Question: I'm wondering if it's possible to make layered/segmented axes in GGLPOT2 (or another graphics package; I just prefer ggplot).
What I want to do is take the below data, make a stacked bar chart that has Period on the x-axis, but within each period, each animal as well. Then the colors of the bars within each animal will be the 'color' variable
'''
set.seed(1234)
data <- data.frame(
animal = sample(c('bear','tiger','lion'), 50, replace=T),
color = sample(c('black','brown','orange'), 50, replace=T),
period = sample(c('first','second','third'), 50, replace=T),
value = sample(1:100, 50, replace=T))
'''
then putting this into a stacked bar chart:
'''
library(ggplot2)
plot <- ggplot(data, aes(x=period, y=value, fill=color)) +
geom_bar(stat='identity')
'''
Which produces this:

But what I really want is, within each bar for period, three separate stacked bars for each animal (stacked by color).
I have a feeling I'm missing a simple piece of syntax here, but the 'obvious' things don't seem to work, eg,
'''
plot <- ggplot(data, aes(x=c(period,animal), y=value, fill=color)) +
geom_bar(stat='identity')
'''
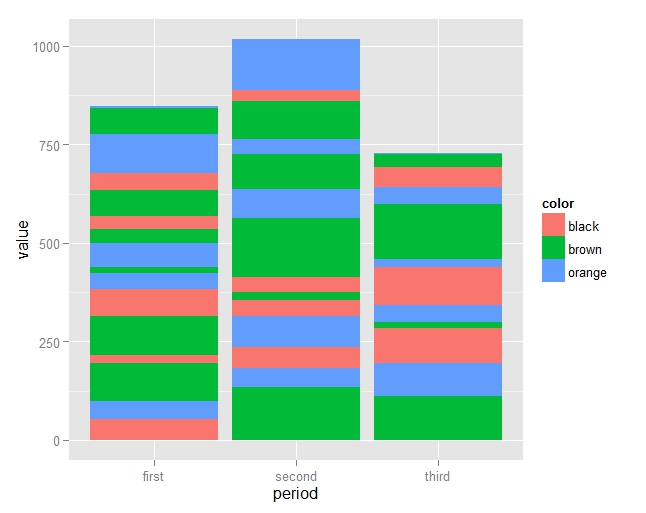
Answer: Two steps to doing this:
1. Add the group=animal aesthetic to the plot (tell it to group by animal)
2. Add position="dodge" to your geom_bar layer (tell it the bars should be separate)
Thus:
'''
ggplot(data, aes(x=period, y=value, fill=color, group=animal, color=animal)) +
geom_bar(stat="identity", position="dodge")
'''
This looks like:

One of the issues here is that it doesn't describe which animal is which: there isn't a particularly easy way to fix that. That's why I would probably make this plot through faceting:
'''
ggplot(data, aes(x=animal, y=value, fill=color)) + geom_bar(stat="identity") +
facet_wrap(~ period)
'''